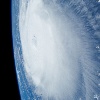
Label: cloud